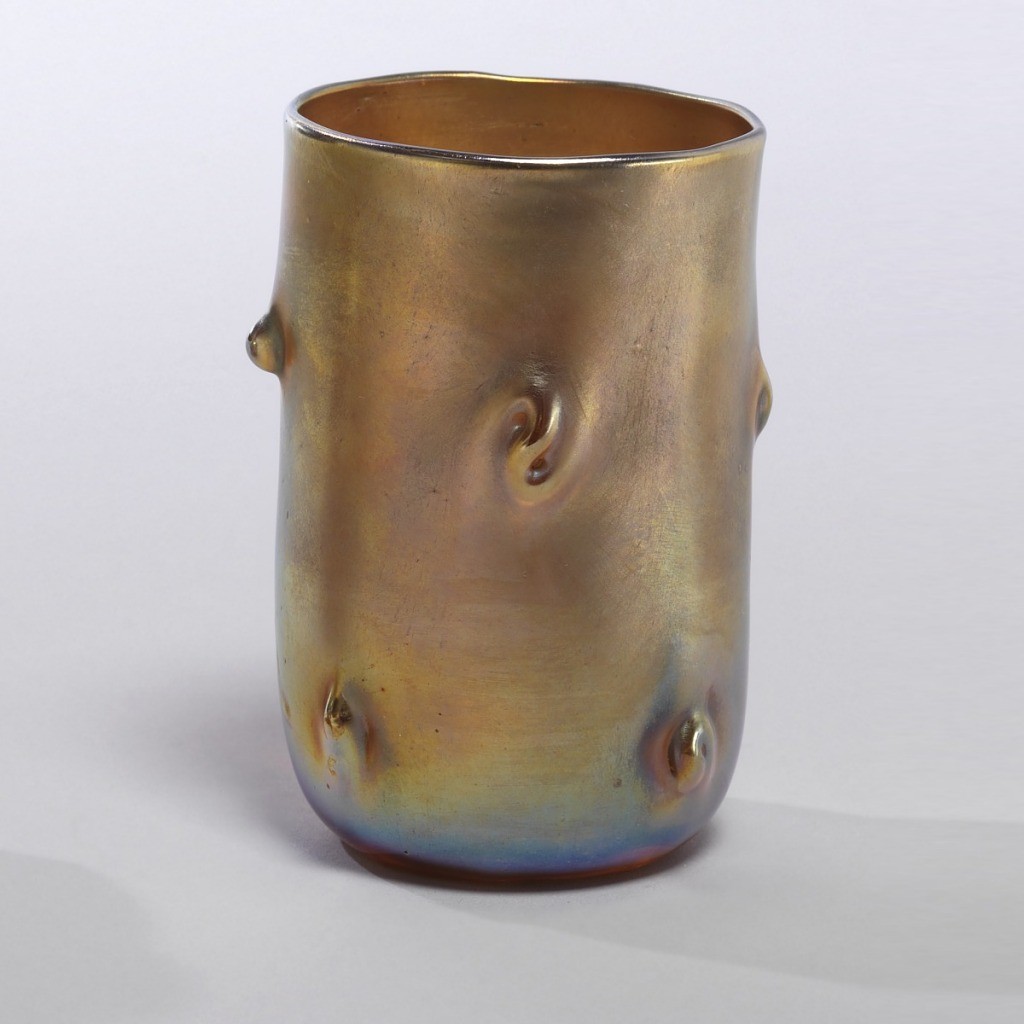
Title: Beaker
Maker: Louis Comfort Tiffany, American, 1848–1933
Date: ca. 1910
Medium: Blown favrile glass
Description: Straight beaker, rounded at bottom. On sides, tooled irregular nubs. Greenish-gold iridescence.